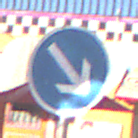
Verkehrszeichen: VorgeschriebeneVorbeifahrtRechts
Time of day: MorningAfternoon
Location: Outdoor (Special)
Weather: PartlyCloudy
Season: NotSpecified
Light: Natural